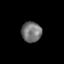
Tissue: skin
Cell type: T cells
Senescence score: 0.6873
Nuclear area (px): 405
Mean DAPI intensity: 115.477